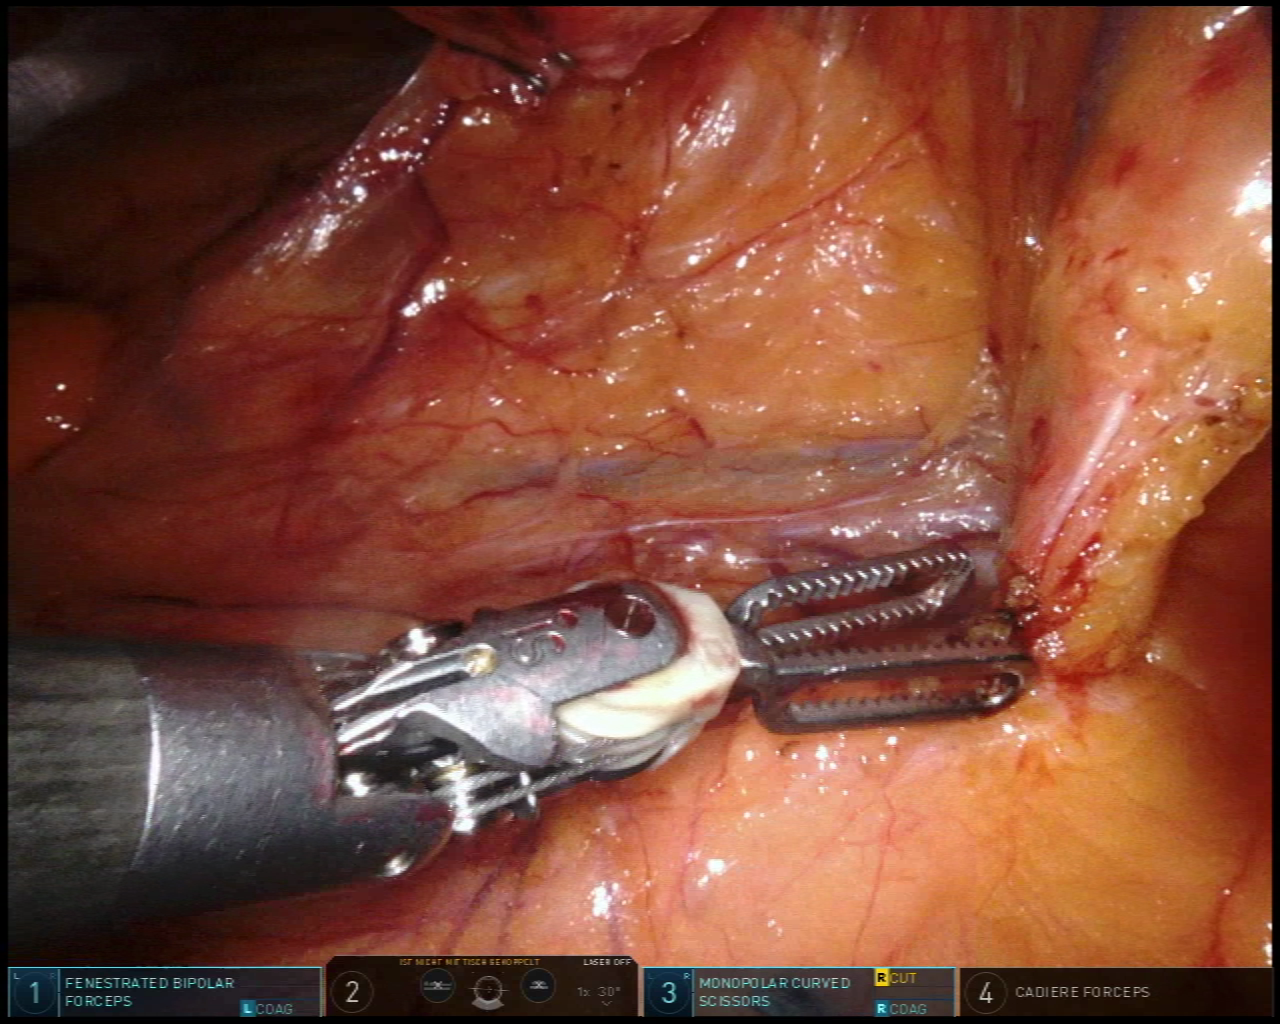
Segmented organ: ureter
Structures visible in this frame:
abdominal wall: no
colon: no
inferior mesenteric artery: no
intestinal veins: no
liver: no
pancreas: no
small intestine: no
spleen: no
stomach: no
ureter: yes
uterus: no
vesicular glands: no